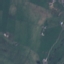
Land use / land cover: Pasture